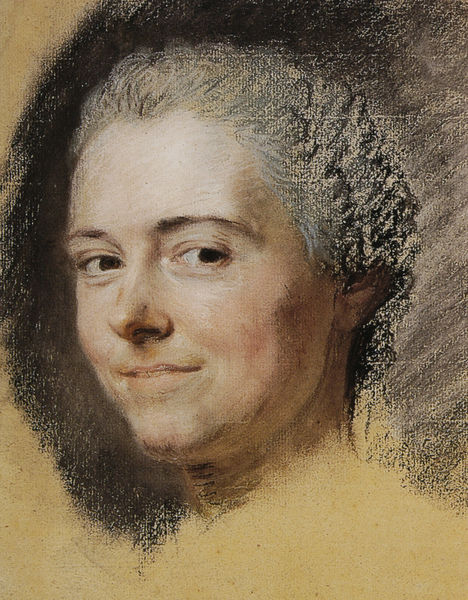
Titel: Préparation au portrait de Mademoiselle Dangeville
Künstler: Maurice Quentin de La Tour
Standort: Saint-Quentin
Institution: Musée Antoine Lécuyer
Schlagwörter: akt, dunkel, kopf, mann, nackt, schatten, weiß, aquarell, gelb, ocker, braun, frankreich, frau, frisur, grau, hell, kreide, licht, mund, nase, ohr, orange, pastell, schwarz, skizze, stirn, zeichnung, blick, dame, rot, beige, malerei, alt, jung, augen, barock, falten, gesicht, mensch, bildnis, hals, portrait, porträt, sonne, haare, realismus, augenbrauen, kinn, lippen, locken, ohren, rokoko, rosa, rouge, lächeln, wangen, papier, studie, backen, realistisch, brauen, büste, hochsteckfrisur, dreiviertelansicht, wange, dreiviertelprofil, selbstporträt, striche, lachen, alter, untergrund, kohle, schraffur, selbstbildnis, heiter, entwurf, künstlerin, älter, stift, unvollendet, karton, seitenblick, zähne, wangenknochen, halbprofil, chwarz, schläfen, hel, prinz, fröhlich, italienerin, reiben, graus, gewellt, individuell, natürlich, strähnen, nasenflügel, bund, glücklich, pinakothek, frech, vorzeichnung, verschmitzt, verwischen, cardin, pastellzeichnung, charakterstudie, stiftspuren, bldnis, la tour, augenwinkel, spitze nase, charaktergesicht, individualismus, kinns, lebensnah, llachen, mme pompadour, nnasen, 1770, rporträt, 1720